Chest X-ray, PA view. Patient: 47 years old, sex F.
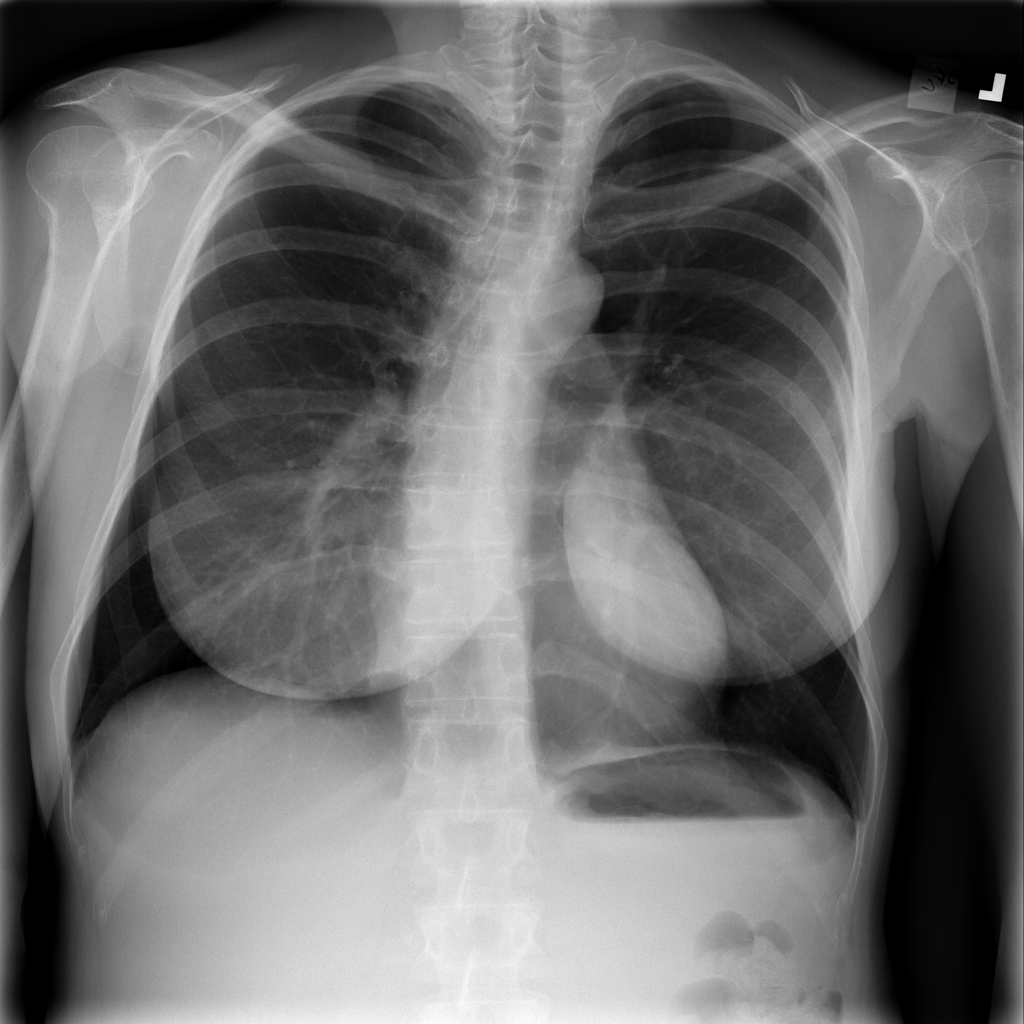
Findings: No Finding